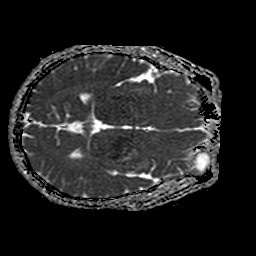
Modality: ADC
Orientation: axial
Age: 56
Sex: male
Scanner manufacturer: philips
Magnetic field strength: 1.5 T
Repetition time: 3.54 s
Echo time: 0.09411 s